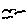
Label: bird